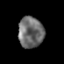
Tissue: prostate
Cell type: T cells
Senescence score: 0.27
Nuclear area (px): 765
Mean DAPI intensity: 108.468